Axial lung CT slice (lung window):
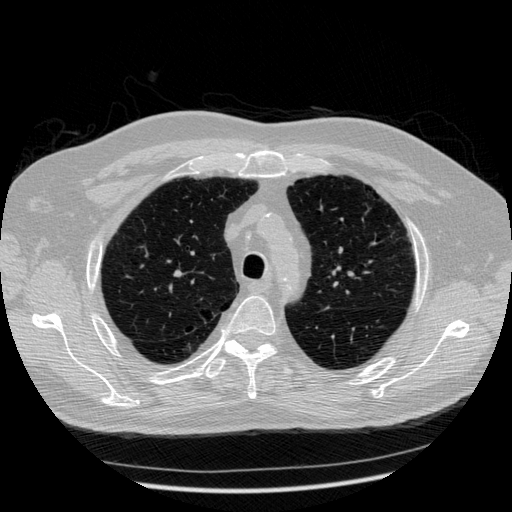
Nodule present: no